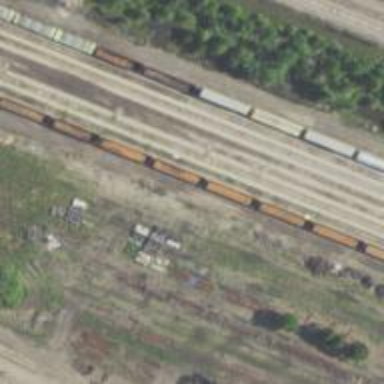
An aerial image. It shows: Railway siding for service.